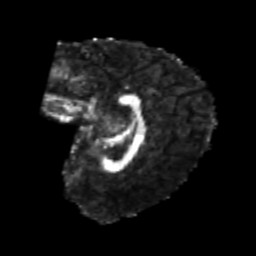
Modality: FA
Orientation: sagittal
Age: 24
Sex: female
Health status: healthy
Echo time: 0.074 s